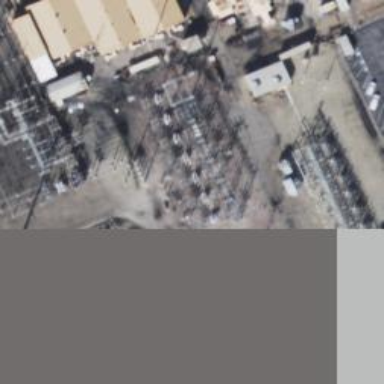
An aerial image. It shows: Switch used for power control.